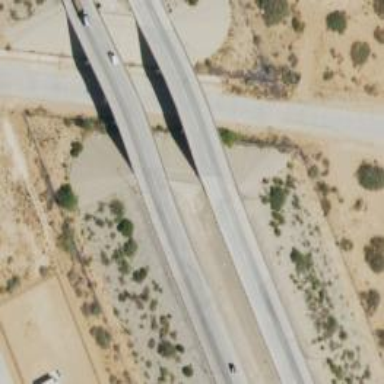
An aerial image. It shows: Viaduct bridge on motorway.